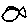
Label: fish